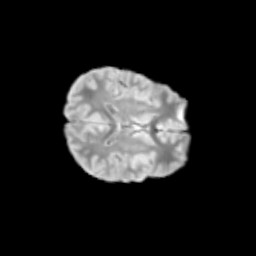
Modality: T2w
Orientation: axial
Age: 12
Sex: female
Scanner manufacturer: siemens
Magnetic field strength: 3 T
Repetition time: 3.8 s
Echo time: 0.07 s